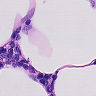
Metastatic tissue present: no